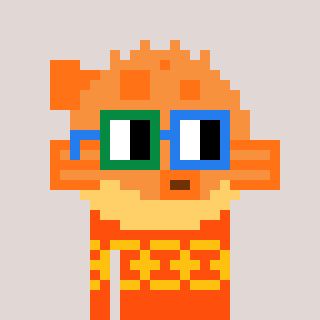
a pixel art character with square green and blue glasses, a pufferfish-shaped head and a orange-colored body on a warm background